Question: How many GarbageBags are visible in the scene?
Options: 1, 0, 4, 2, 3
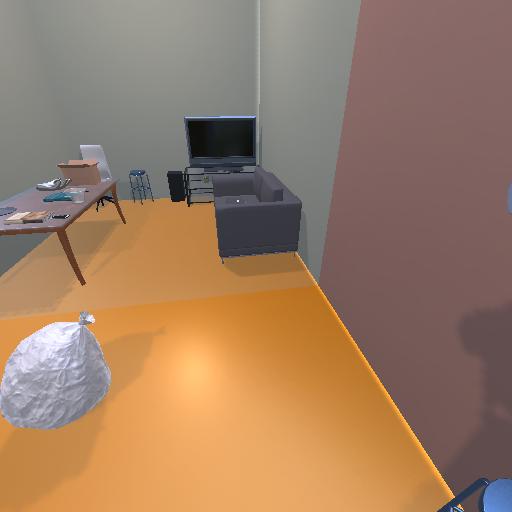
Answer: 1